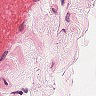
Metastatic tissue present: no